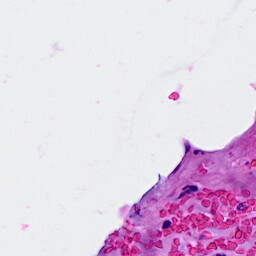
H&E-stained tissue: Breast